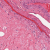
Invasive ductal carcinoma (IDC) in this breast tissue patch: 0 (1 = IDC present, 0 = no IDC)